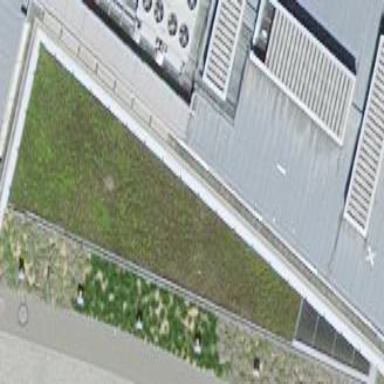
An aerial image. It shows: Building with grass-covered roof.